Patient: sex F, age 58
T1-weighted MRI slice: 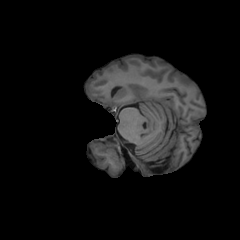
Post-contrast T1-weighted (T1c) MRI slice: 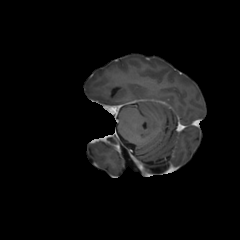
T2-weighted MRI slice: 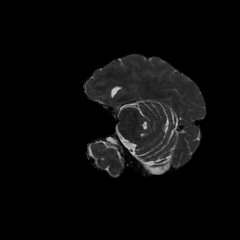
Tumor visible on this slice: yes
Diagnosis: Glioblastoma, IDH-wildtype
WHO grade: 4